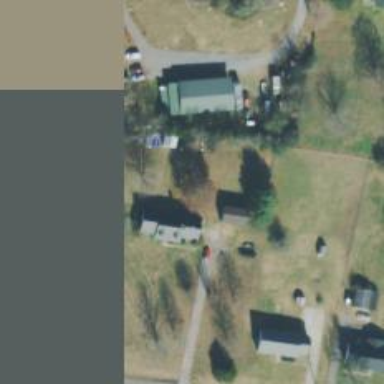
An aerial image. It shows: Driveway.